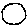
Label: circle